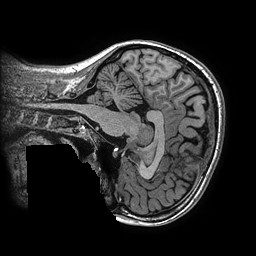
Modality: T1w
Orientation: sagittal
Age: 29
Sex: female
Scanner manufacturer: ge
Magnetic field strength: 3 T
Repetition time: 0.006952 s
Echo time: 0.00292 s